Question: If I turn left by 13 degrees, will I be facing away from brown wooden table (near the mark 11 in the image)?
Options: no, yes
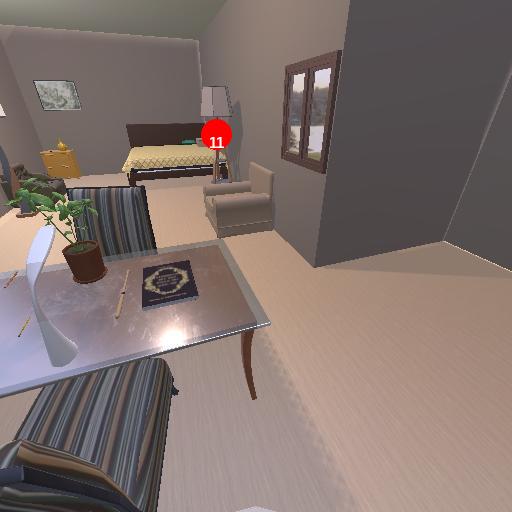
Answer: no